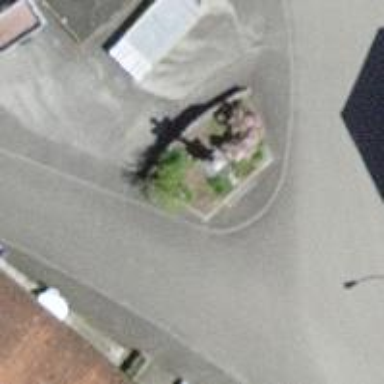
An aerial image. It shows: Historic wayside cross.